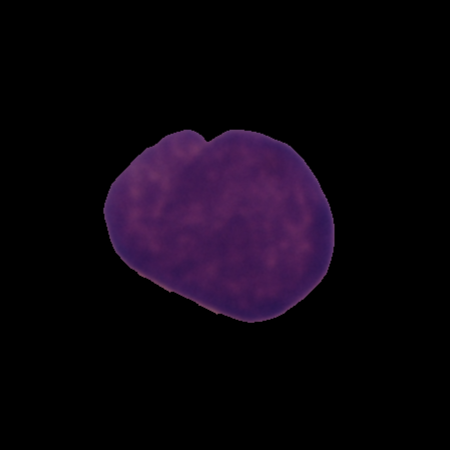
Label: cancer